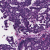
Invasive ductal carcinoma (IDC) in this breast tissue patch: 0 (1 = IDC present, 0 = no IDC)